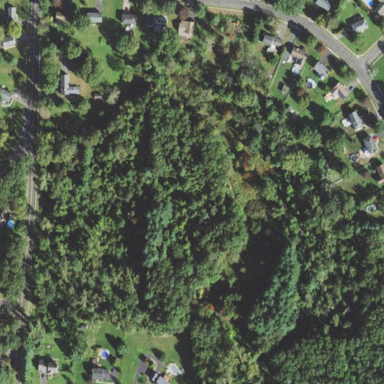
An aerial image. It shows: Existing Preserved Open Space in the woodland area.